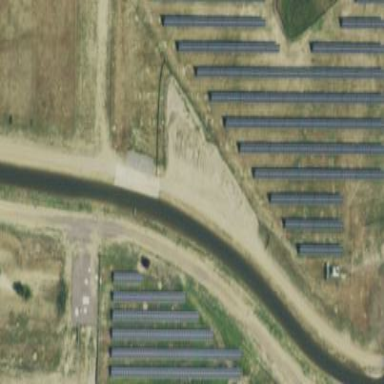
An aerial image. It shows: Solar power plant with photovoltaic technology generating electricity.